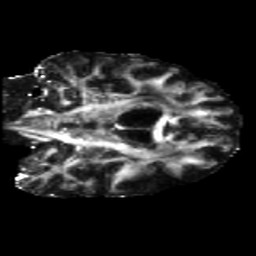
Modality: FA
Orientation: coronal
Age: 68
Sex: female
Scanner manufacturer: siemens
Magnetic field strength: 3 T
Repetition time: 5.25 s
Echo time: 0.08 s